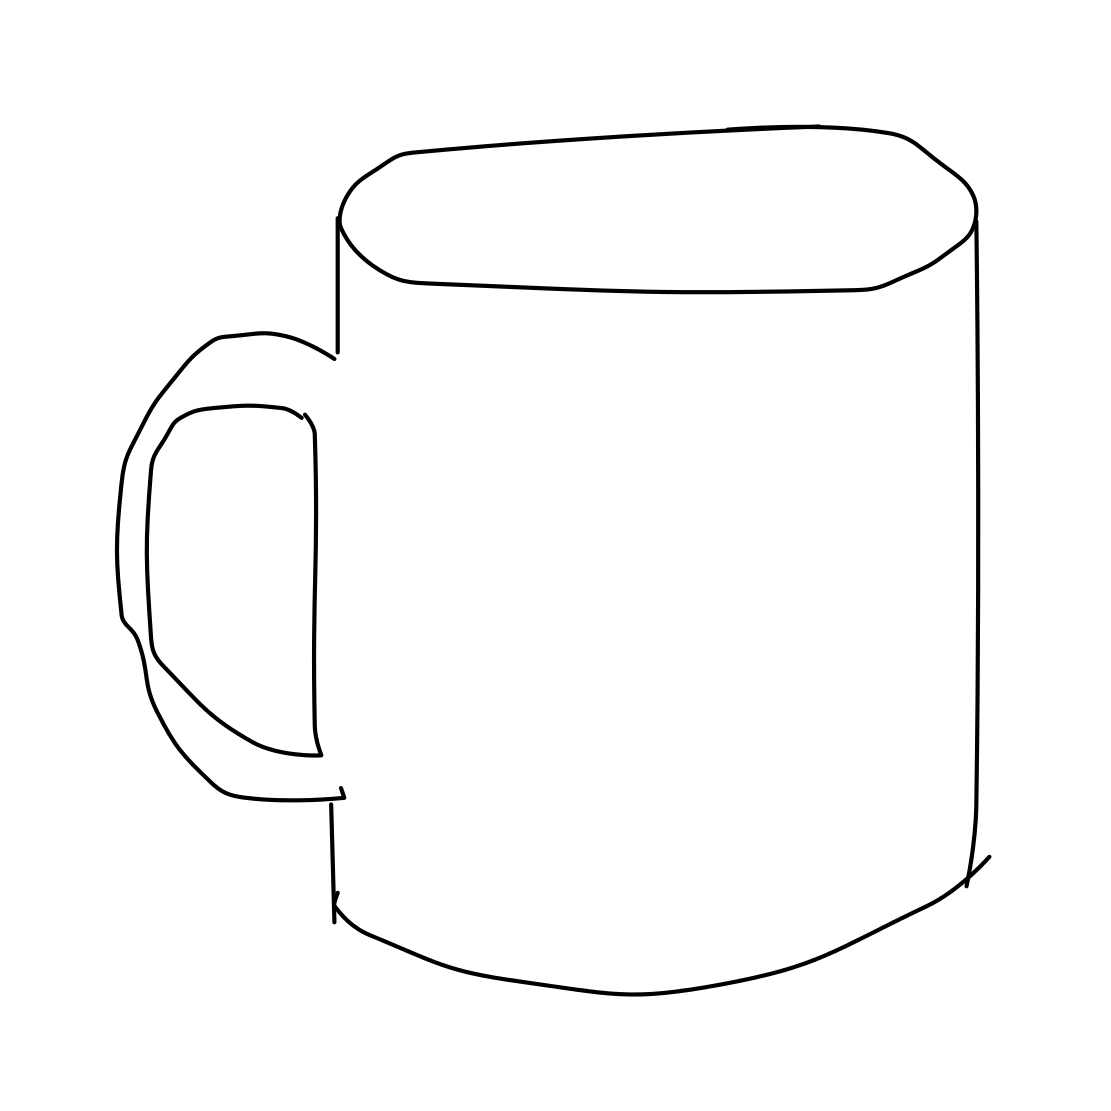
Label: mug